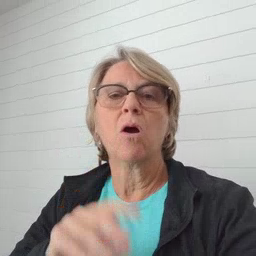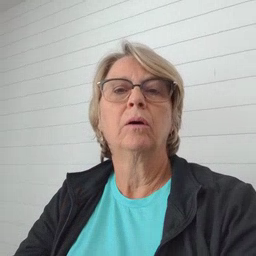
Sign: talk